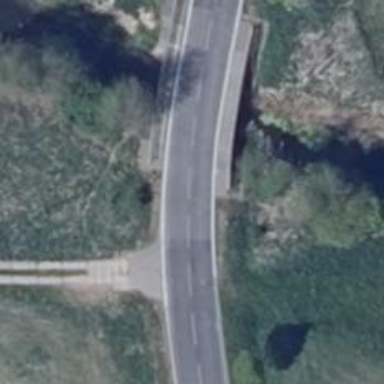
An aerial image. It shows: Tertiary road with asphalt surface that goes over bridge.